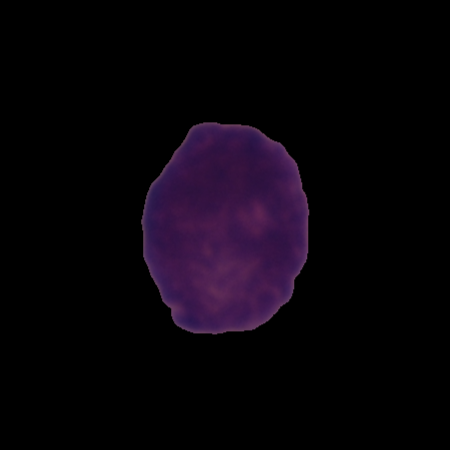
Label: healthy